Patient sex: M
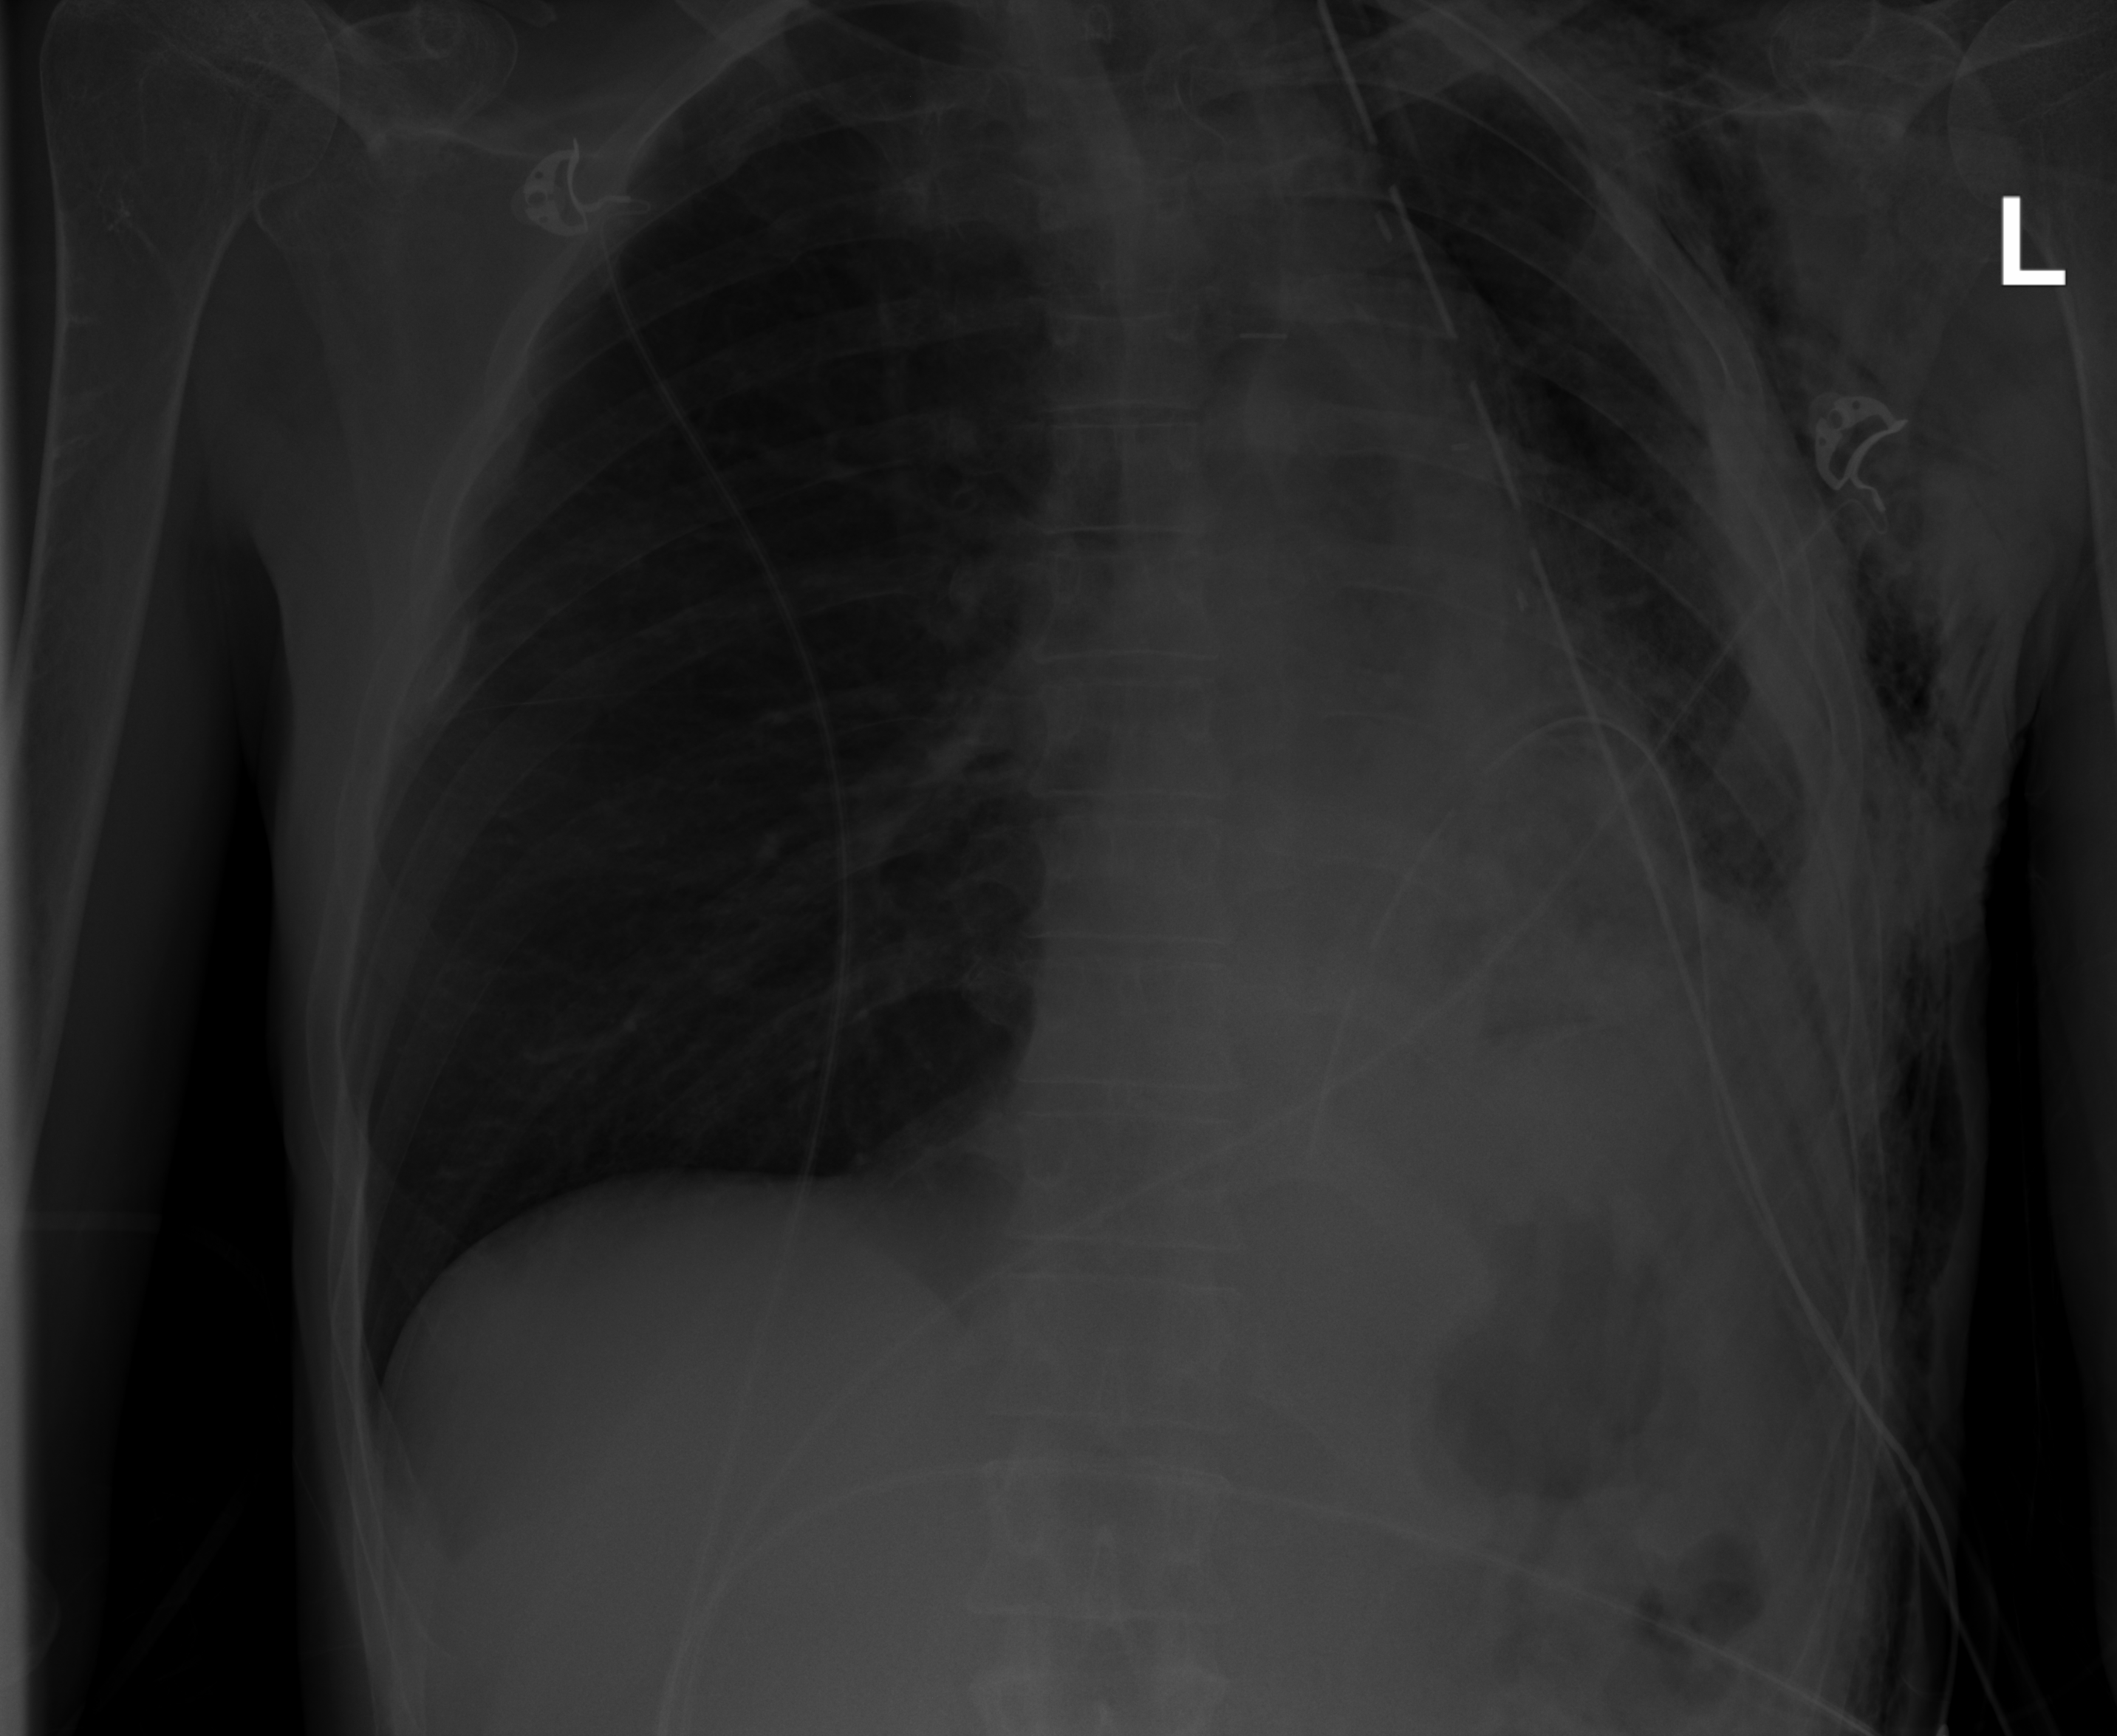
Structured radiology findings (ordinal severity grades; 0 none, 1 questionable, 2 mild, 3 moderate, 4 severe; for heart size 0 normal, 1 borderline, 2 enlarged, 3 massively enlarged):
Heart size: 0
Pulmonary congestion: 0
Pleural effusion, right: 0
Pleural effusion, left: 0
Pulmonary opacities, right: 0
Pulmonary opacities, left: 2
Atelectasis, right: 0
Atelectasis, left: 2